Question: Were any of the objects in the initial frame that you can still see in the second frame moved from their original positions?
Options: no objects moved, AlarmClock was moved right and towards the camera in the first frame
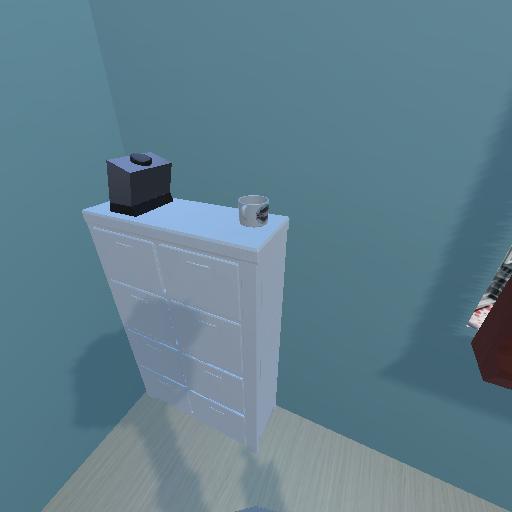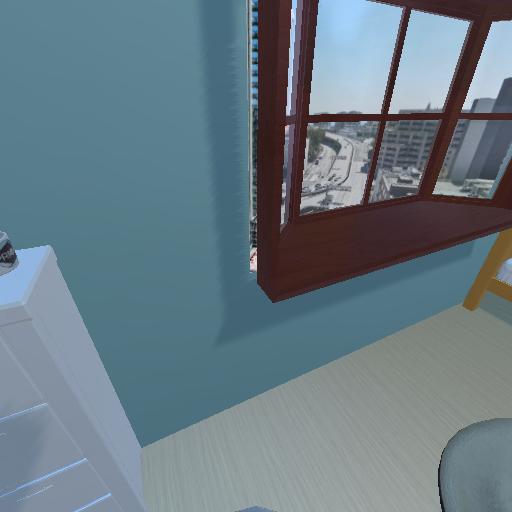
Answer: no objects moved